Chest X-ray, PA view. Patient: 52 years old, sex F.
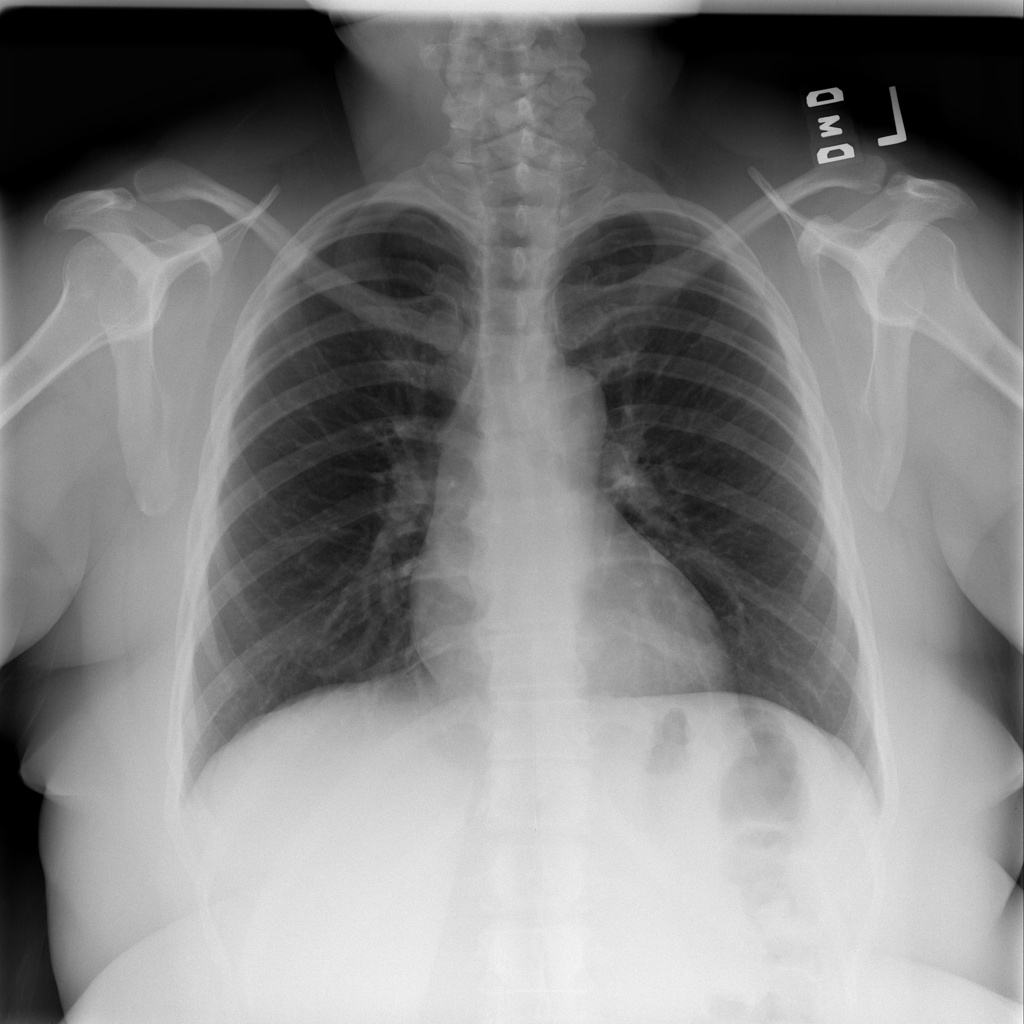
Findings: No Finding